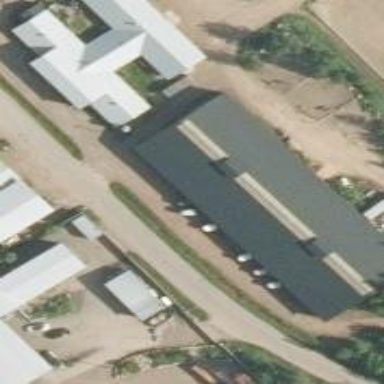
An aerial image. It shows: Sports centre dedicated to equestrian activities.